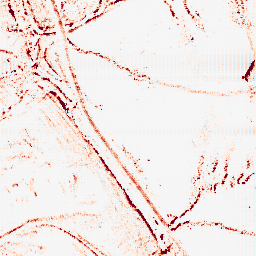
Category: morphological
Decomposition family: morphological_square
Decomposition parameters: operation: opening
size: 5
Upsampling method: fft_zeropad
Upsampling parameters: scale: 8
Upsampling scale: 8